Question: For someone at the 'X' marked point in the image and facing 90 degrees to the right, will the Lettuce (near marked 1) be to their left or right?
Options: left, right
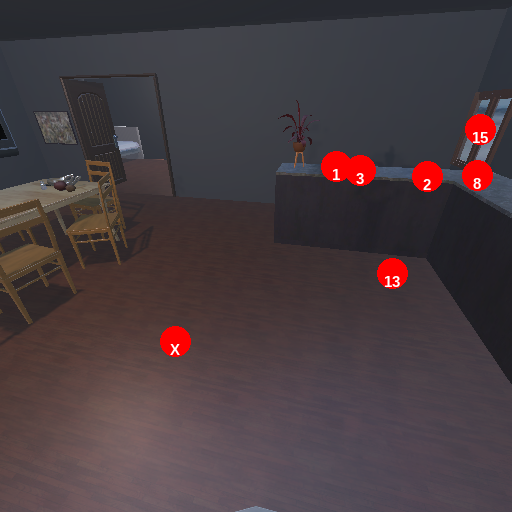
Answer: left